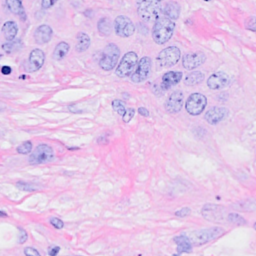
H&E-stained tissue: Breast